Current action and preconditions to check: trajectory_clear

Your task: For each precondition in the list above, predict whether it will hold at this action.

Consider the current scene as observed from the mobile robot's camera, and analyze the predicted future states of all dynamic agents (e.g., people, animals, vehicles, or any moving entities) within the NEXT SECOND.

IMPORTANT: Only answer "very likely" if you are absolutely certain—based on strong, clear evidence—that a dynamic agent will violate the precondition in the predicted future state. Do NOT answer "very likely" for unlikely, ambiguous, or low-probability risks.

Ask yourself for each precondition: Is there a high probability, with clear and convincing evidence, that the predicted future states of any dynamic agent will interfere with the predicted future state of the currently executing action within the NEXT SECOND, causing that precondition to fail?

Assess the risk level based on these predictions. Use "likely" or "very likely" if motions create a clear risk of interference.

Use "neutral" or "improbable" if agents are nearby but their predicted paths are clearly diverging or non-conflicting.

Failure Risk Categories: "very improbable", "improbable", "neutral", "likely", "very likely"

Answer Format: Output ONLY the probability_of_failure value from these categories: "very improbable", "improbable", "neutral", "likely", "very likely"

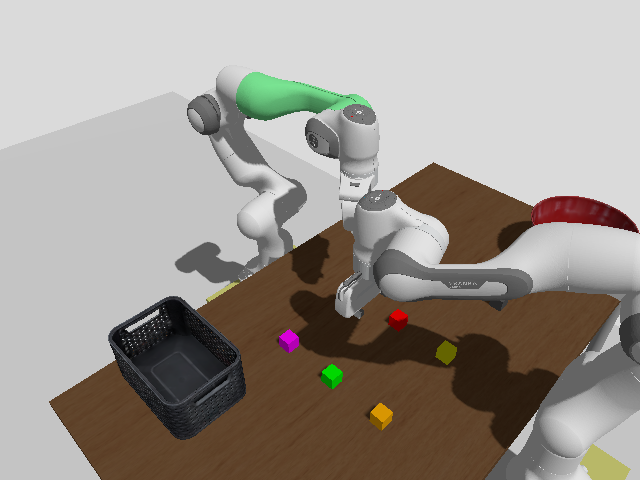

Answer: improbable